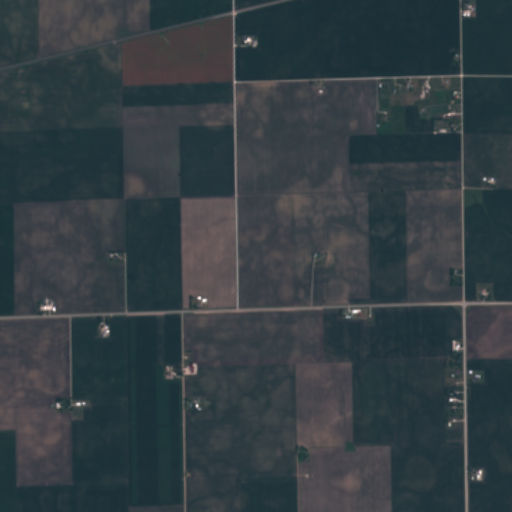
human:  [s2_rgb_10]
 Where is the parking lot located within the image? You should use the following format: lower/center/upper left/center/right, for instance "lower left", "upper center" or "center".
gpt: There is no parking lot in the image.